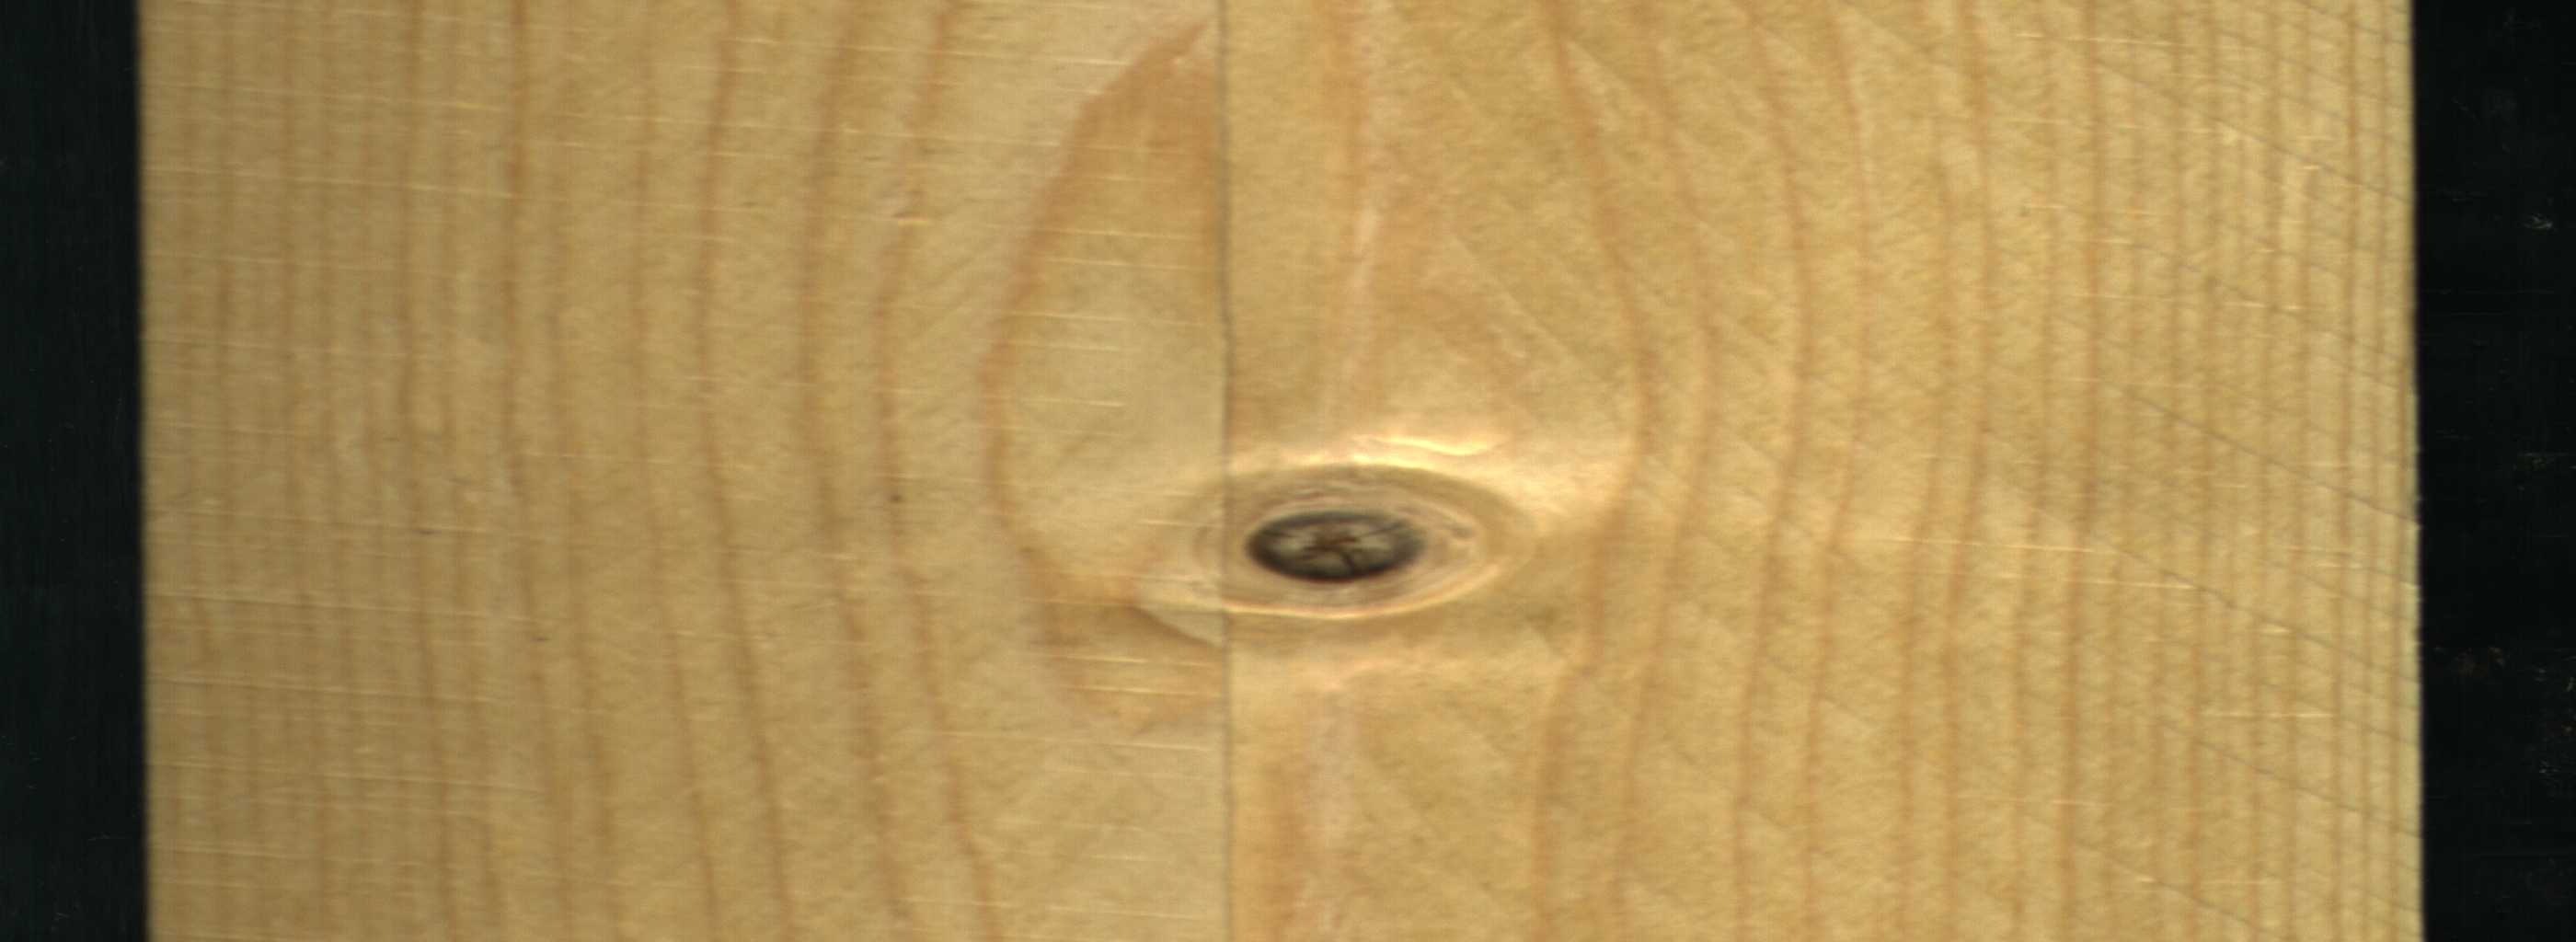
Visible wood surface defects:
Dead_Knot